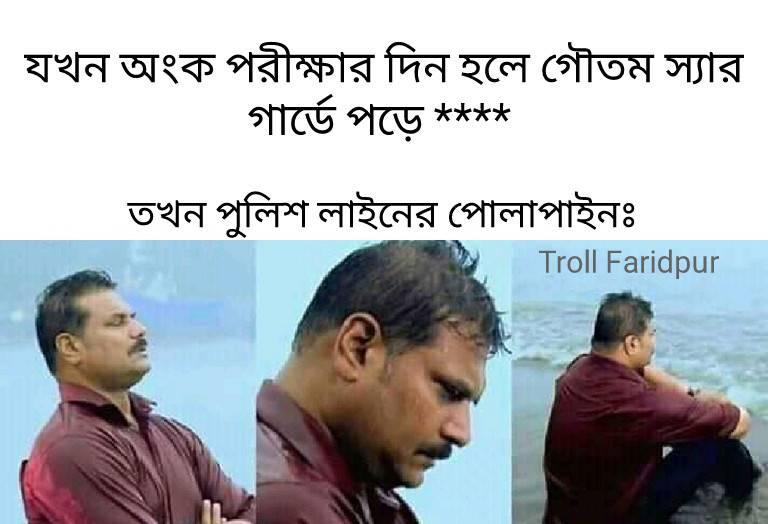
Caption: যখন অংক পরীক্ষার দিন হলে গৌতম স্যার গার্ডে পড়ে **     তখন পুলিশ লাইনের পোলাপাইনঃ
Label: non-hate